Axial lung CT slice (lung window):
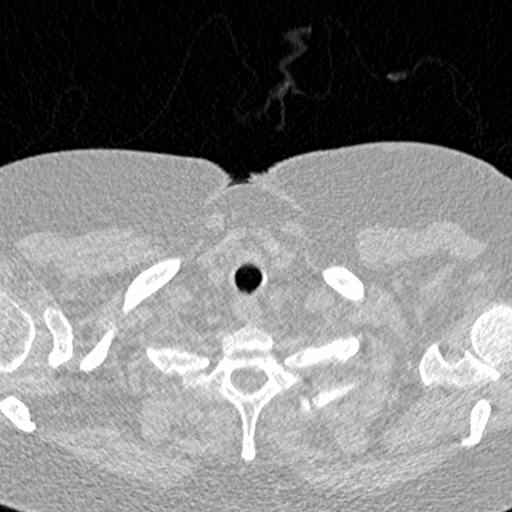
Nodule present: no